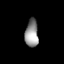
Tissue: lung
Cell type: Epithelial cells
Senescence score: 0.2198
Nuclear area (px): 357
Mean DAPI intensity: 147.972